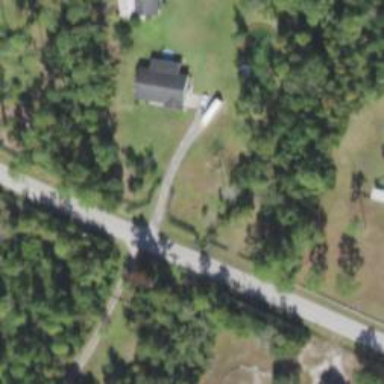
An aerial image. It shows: Driveway leading to service road.